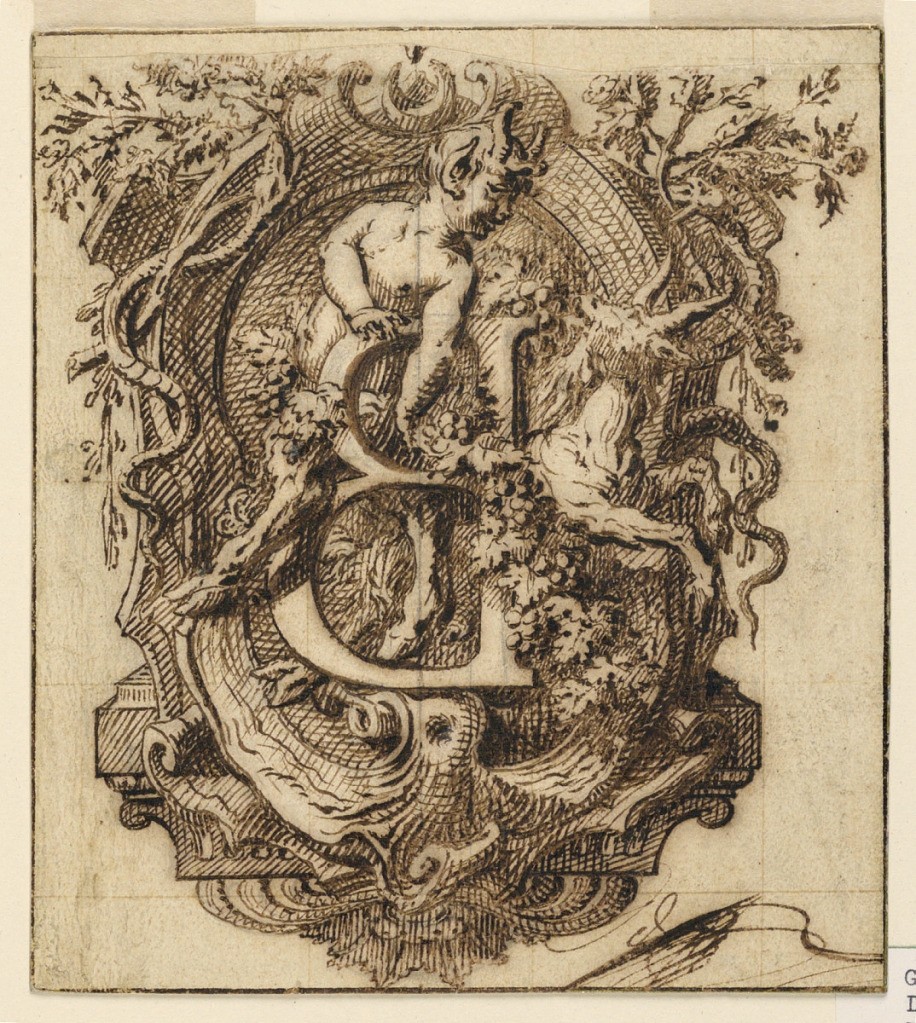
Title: Ornamental Design for the Letter B
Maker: Gilles-Marie Oppenord, French, 1672–1742
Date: ca. 1720
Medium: Pen and black ink on white laid paper
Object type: Drawing
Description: B in reverse intertwined with satyr.  The forepart of a goat and a snake are at right, another snake at left.  Oppenord paraph at lower right.